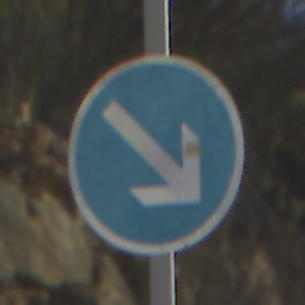
Verkehrszeichen: VorgeschriebeneVorbeifahrtRechts
Umgebung: Outdoor, RoadRail
Tageszeit: MorningAfternoon
Wetter: PartlyCloudy
Licht: Natural
Jahreszeit: NotSpecified
Kontrast: HighContrast